Field crop: maize
Growth stage: 2
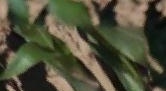
Species: maize